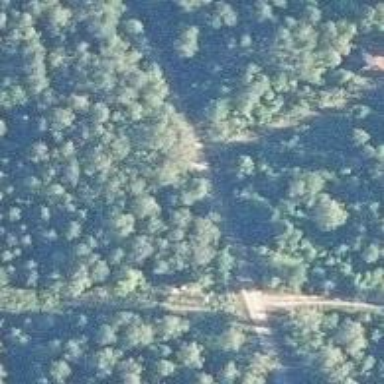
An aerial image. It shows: Unclassified road.